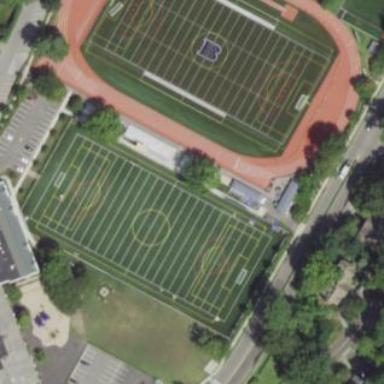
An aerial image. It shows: Pitch for American football.